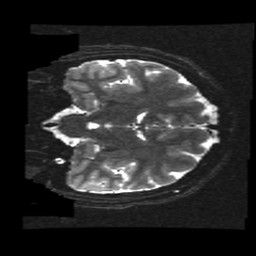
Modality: T2w
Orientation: coronal
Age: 13
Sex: female
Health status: ill
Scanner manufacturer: ge
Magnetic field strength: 3 T
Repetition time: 7.5 s
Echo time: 0.1015 s